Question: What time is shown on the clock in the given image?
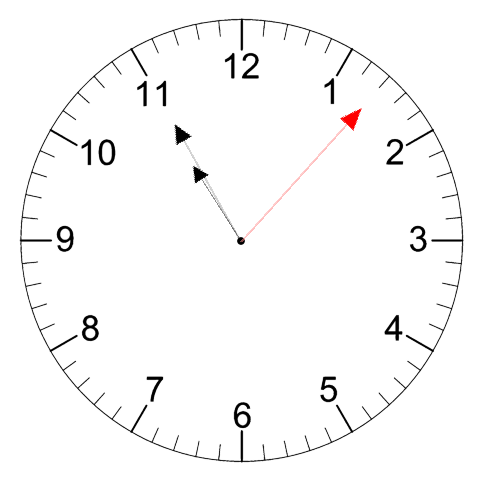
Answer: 10:55:07